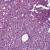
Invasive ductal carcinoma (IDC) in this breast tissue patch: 1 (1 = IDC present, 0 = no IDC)